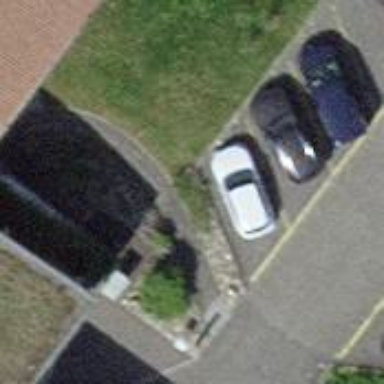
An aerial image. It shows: Parking area along the street side with diagonal orientation.